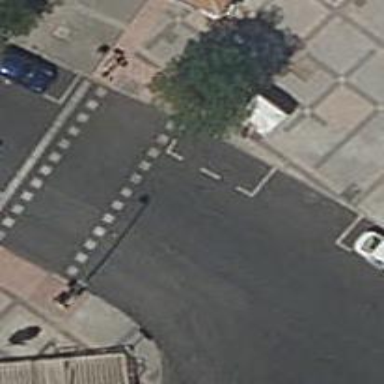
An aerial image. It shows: Taxi stand.